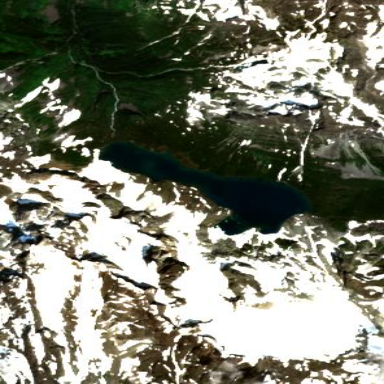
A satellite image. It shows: Serene lake surrounded by nature.